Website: ulta-beauty
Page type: billing-address
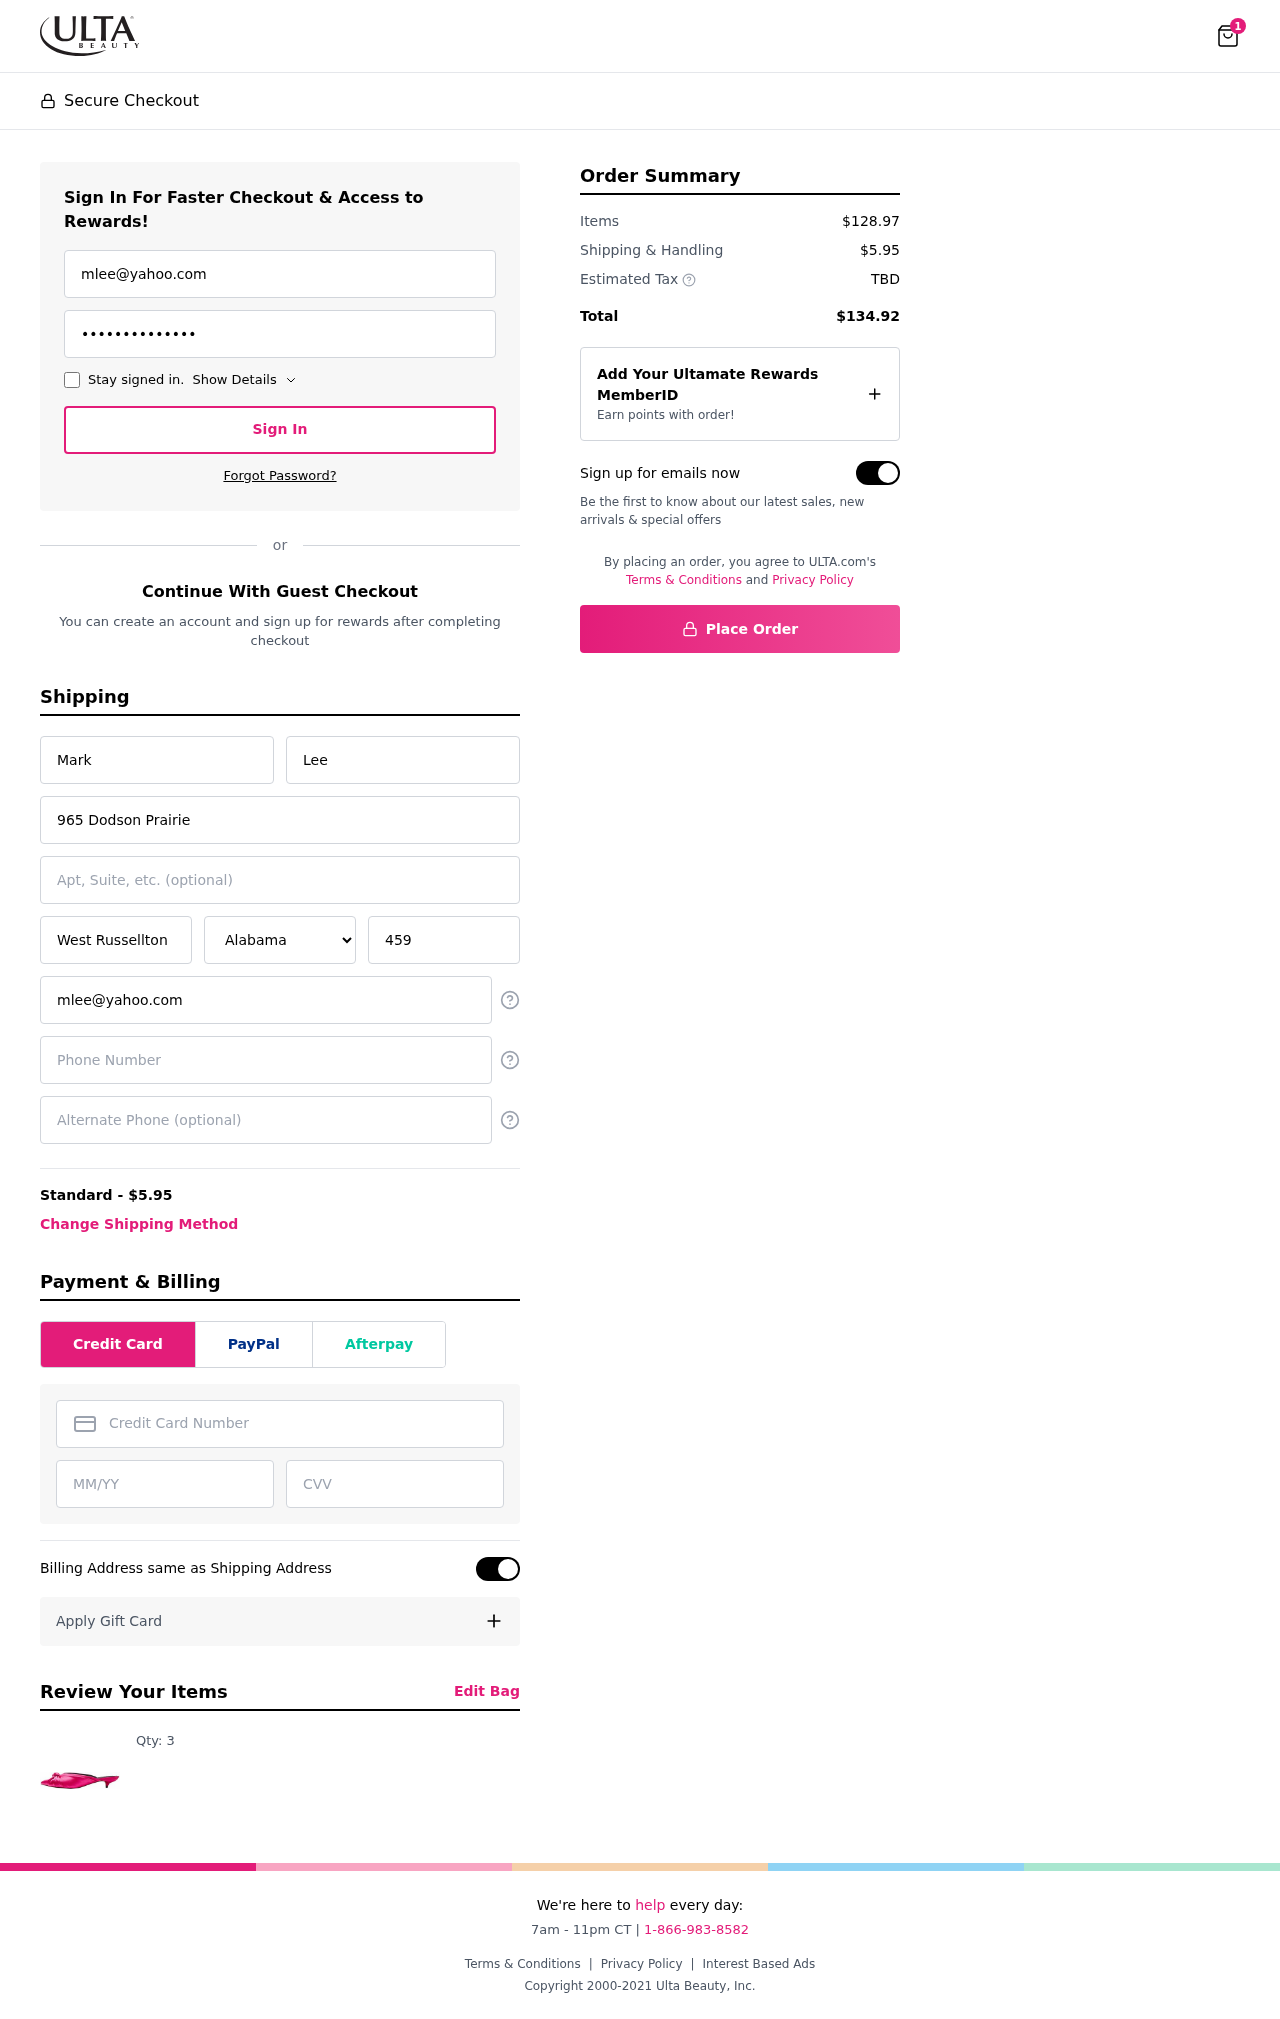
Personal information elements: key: PII_STATE
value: Alabama
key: PII_EMAIL
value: mlee@yahoo.com
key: PII_FIRSTNAME
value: Mark
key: PII_LASTNAME
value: Lee
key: PII_STREET
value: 965 Dodson Prairie
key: PII_CITY
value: West Russellton
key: PII_POSTCODE
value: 45978
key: PII_PHONE
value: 7844831393
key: PII_ALT_PHONE
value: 8498423007
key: PII_CARD_NUMBER
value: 6537 7709 6783 3614
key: PII_CARD_EXPIRY
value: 04/26
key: PII_CARD_CVV
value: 355
Product elements: key: PRODUCT1_QUANTITY
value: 3
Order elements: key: ORDER_NUM_ITEMS
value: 1
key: ORDER_SHIPPING_COST
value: $5.95
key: ORDER_SUBTOTAL
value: $128.97
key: ORDER_TOTAL
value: $134.92